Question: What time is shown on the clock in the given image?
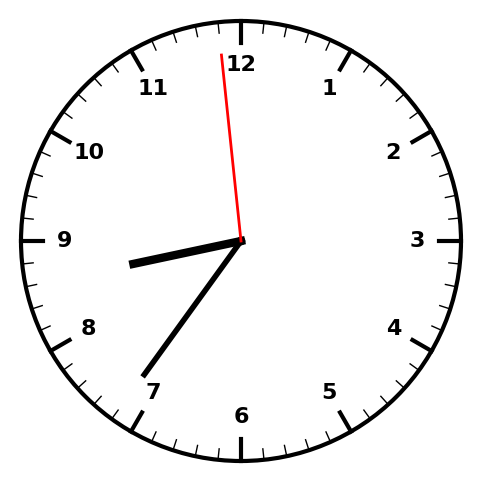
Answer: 08:35:59